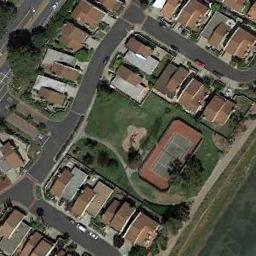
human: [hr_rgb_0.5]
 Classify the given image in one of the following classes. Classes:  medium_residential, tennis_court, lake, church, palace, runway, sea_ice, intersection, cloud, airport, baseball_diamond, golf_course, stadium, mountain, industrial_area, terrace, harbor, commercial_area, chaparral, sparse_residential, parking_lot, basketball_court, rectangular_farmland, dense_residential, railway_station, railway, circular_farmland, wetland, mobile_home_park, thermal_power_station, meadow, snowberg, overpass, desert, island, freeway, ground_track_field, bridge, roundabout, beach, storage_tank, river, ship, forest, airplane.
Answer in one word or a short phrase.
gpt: tennis_court